Question: i want to run my game when the (ENTER) is pressed by user so how can i make it the game is in c# windows from application ?

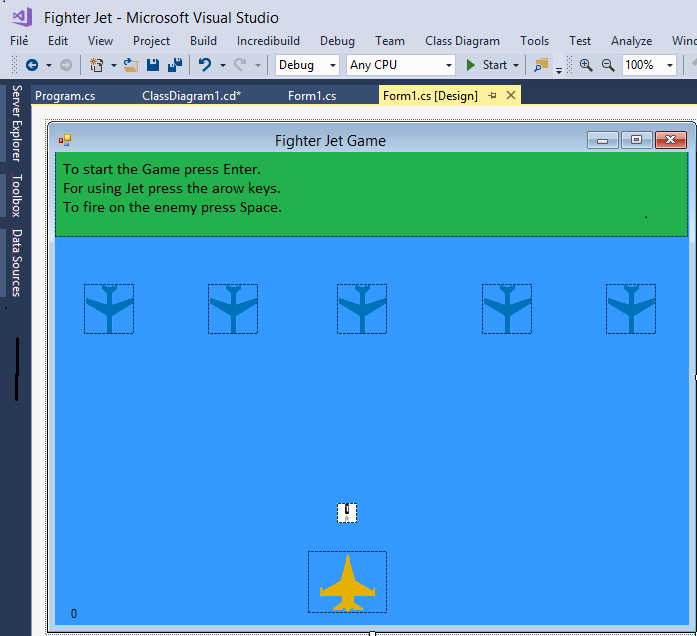
Answer: You can use this event on your form it will trigger any keydown on keyboard.
and then use the following code within.
'''
private void input_KeyDown(object sender, KeyEventArgs e)
{
if(e.KeyData == Keys.Enter)
{
//This code will initiated when
MessageBox.Show("Pressed enter.");
}
}
'''
If your Form has AcceptButton defined, you won't be able to use KeyDown event to capture the Enter.
Then use the following code to trigger any Enter Pressed on Form:
'''
protected override bool ProcessCmdKey(ref Message msg, Keys keyData)
{
if ((this.ActiveControl == myTextBox) && (keyData == Keys.Return))
{
//do something
return true;
}
else
{
return base.ProcessCmdKey(ref msg, keyData);
}
}
'''